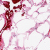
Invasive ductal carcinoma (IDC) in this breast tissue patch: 0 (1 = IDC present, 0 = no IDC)